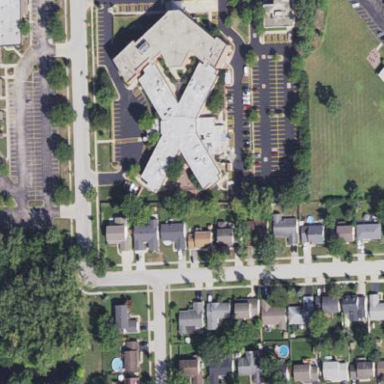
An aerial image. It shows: Hospital building.